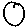
Label: circle